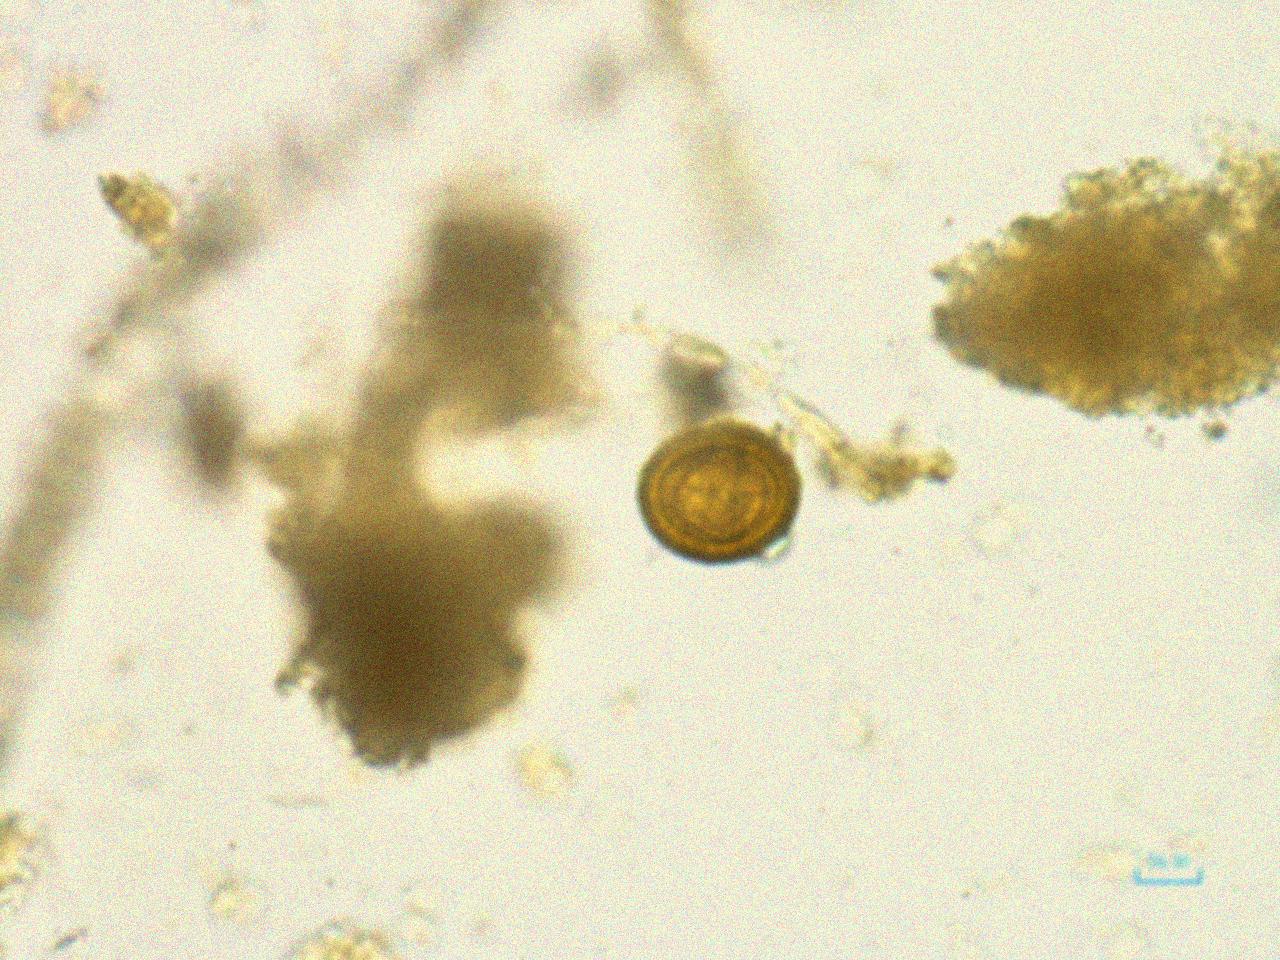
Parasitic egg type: Taenia spp. egg